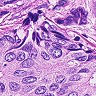
Metastatic tissue present: yes